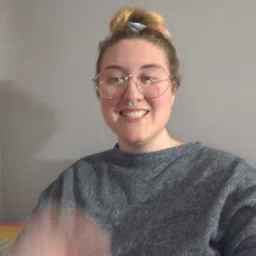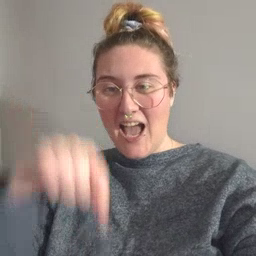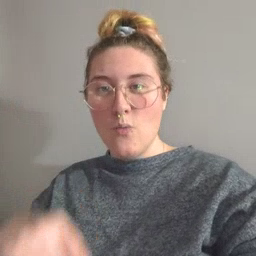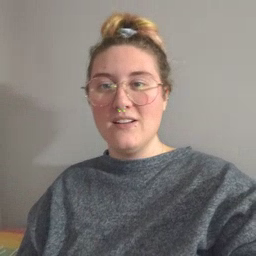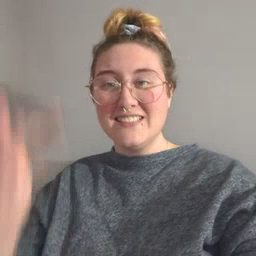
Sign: down